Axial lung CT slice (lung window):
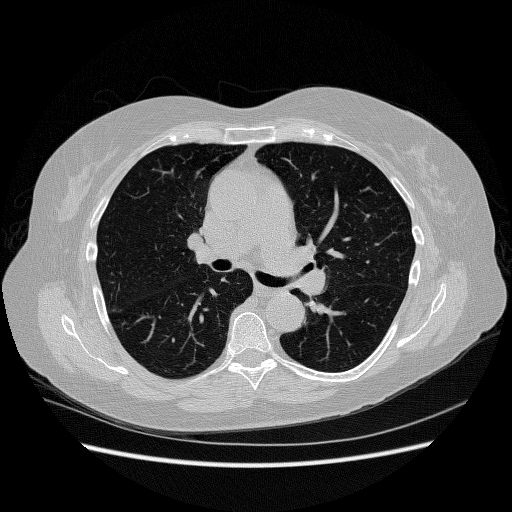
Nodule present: no